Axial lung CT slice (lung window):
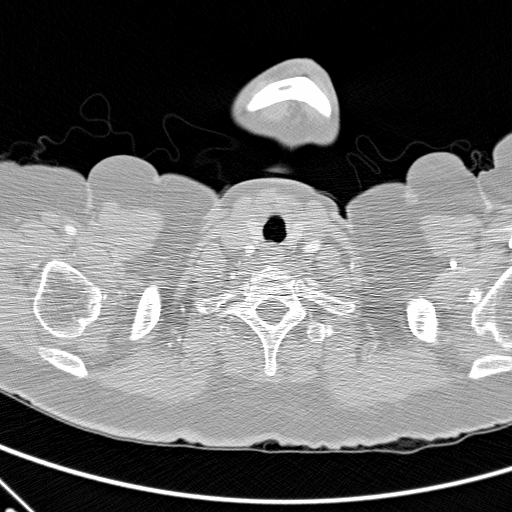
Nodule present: no